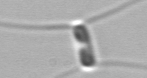
Label: Chaetoceros_tenuissimus